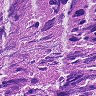
Metastatic tissue present: yes